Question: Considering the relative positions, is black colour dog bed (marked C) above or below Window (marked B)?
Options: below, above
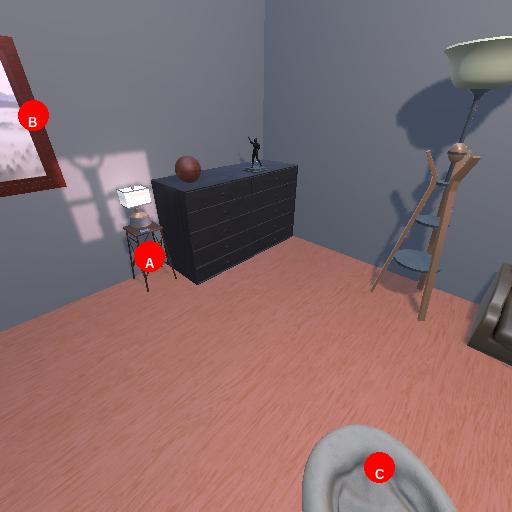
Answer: below